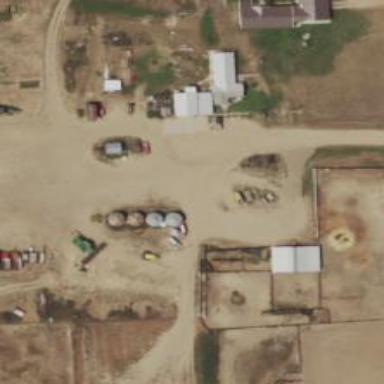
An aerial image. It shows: Silo.